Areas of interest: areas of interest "Soccer Field"
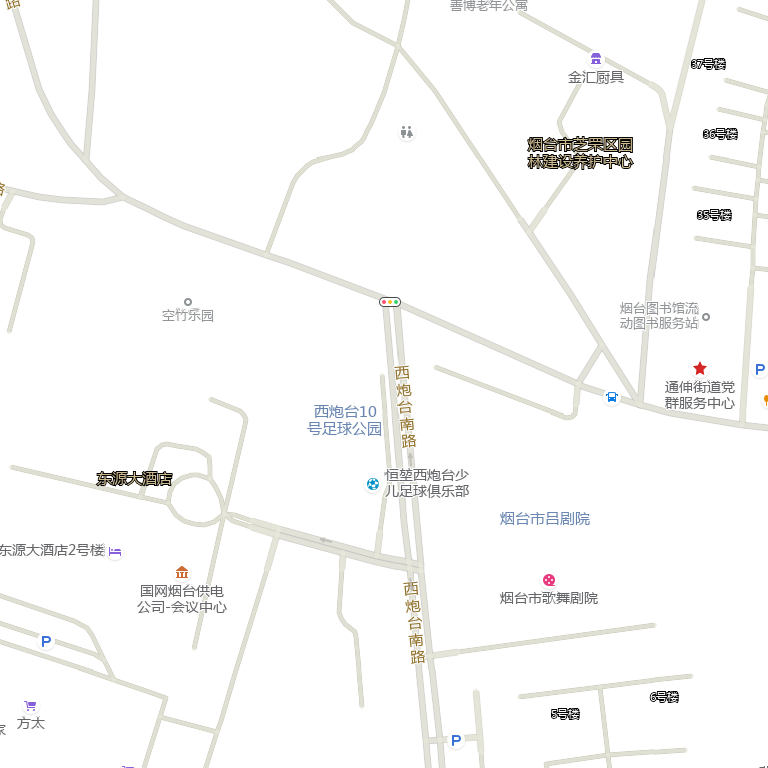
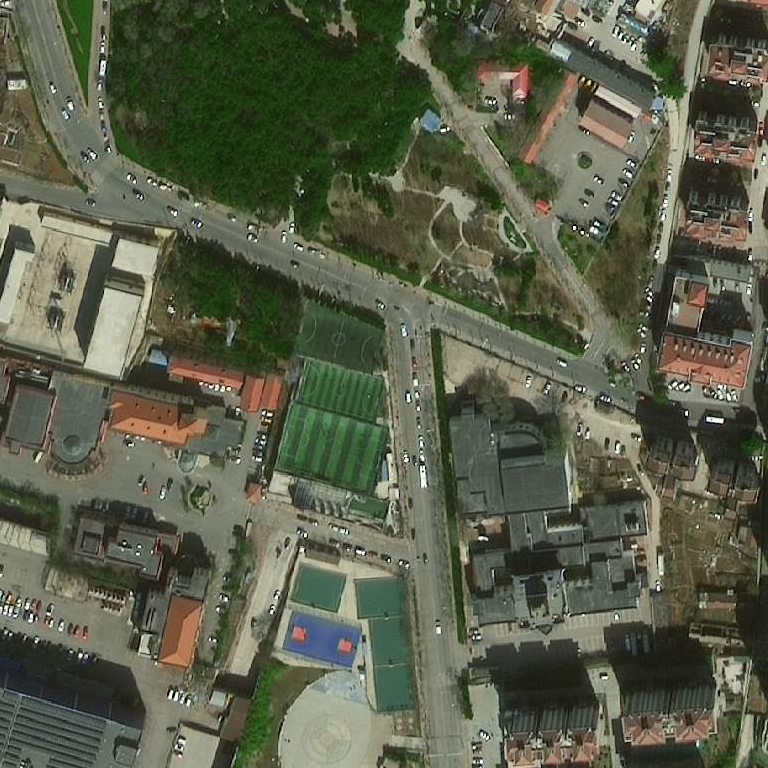